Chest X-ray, AP view. Patient: 31 years old, sex F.
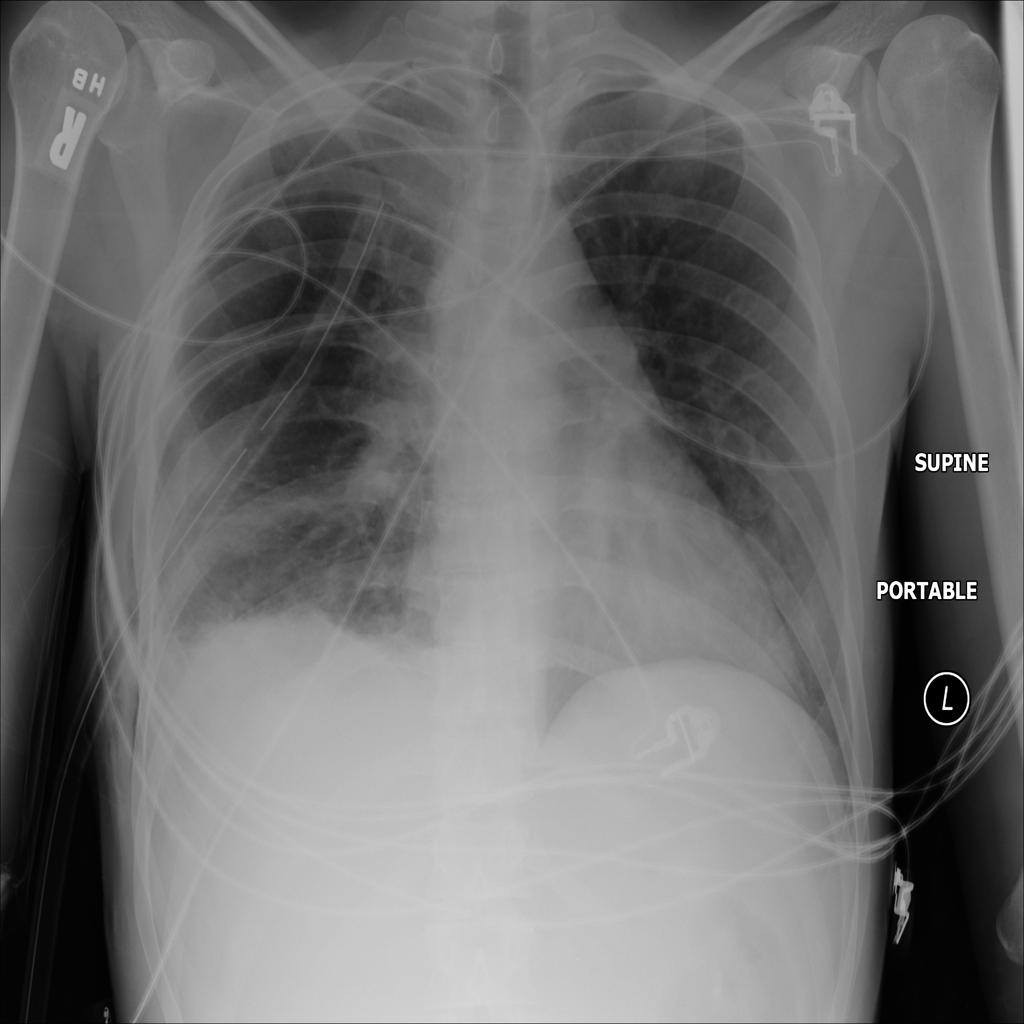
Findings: Atelectasis, Effusion